Question: I have a camera app in android. There is a image view and two button. When i am in landscape mode two button will be available on the image view and when i am in portrait mode buttons have to hidden and the aspect ratio will be right.

public class CustomCameraActivity extends Activity implements SurfaceHolder.Callback {
'''
Camera camera;
SurfaceView surfaceView;
SurfaceHolder surfaceHolder;
boolean previewing = false;
LayoutInflater controlInflater = null;
Context context;
ImageView imageView;
SensorManager sensorManager;
float[] mGravs = new float[3];
float[] mGeoMags = new float[3];
float[] mRotationM = new float[16];
float[] mInclinationM = new float[16];
float[] mOrientation = new float[3];
float[] mOldOreintation = new float[3];
String[] mAccelerometer = new String[3];
String[] mMagnetic = new String[3];
String[] mRotation = new String[16];
String[] mInclination = new String[16];
String[] mOrientationString = new String[3];
String[] mOldOreintationString = new String[3];
@Override
public void onCreate(Bundle savedInstanceState) {
super.onCreate(savedInstanceState);
requestWindowFeature(Window.FEATURE_NO_TITLE);
getWindow().setFlags(WindowManager.LayoutParams.FLAG_FULLSCREEN, WindowManager.LayoutParams.FLAG_FULLSCREEN);
setContentView(R.layout.main);
context = this;
sensorManager = (SensorManager)getSystemService(SENSOR_SERVICE);
//setRequestedOrientation(ActivityInfo.SCREEN_ORIENTATION_LANDSCAPE);
imageView = (ImageView)findViewById(R.id.imgError);
getWindow().setFormat(PixelFormat.UNKNOWN);
surfaceView = (SurfaceView)findViewById(R.id.camerapreview);
surfaceHolder = surfaceView.getHolder();
surfaceHolder.addCallback(this);
surfaceHolder.setType(SurfaceHolder.SURFACE_TYPE_PUSH_BUFFERS);
controlInflater = LayoutInflater.from(getBaseContext());
View viewControl = controlInflater.inflate(R.layout.custom, null);
LayoutParams layoutParamsControl = new LayoutParams(LayoutParams.FILL_PARENT,
LayoutParams.FILL_PARENT);
Button btn1 = (Button)viewControl.findViewById(R.id.Button01);
Button btn2 = (Button)viewControl.findViewById(R.id.Button02);
btn1.setOnClickListener(new OnClickListener() {
@Override
public void onClick(View arg0) {
//Toast.makeText(context, "1111111111111111111111111", Toast.LENGTH_SHORT).show();
camera.takePicture(null, null, mPicture);
Constant.rotationValueForCamera = Constant.rotationValue;
}
});
btn2.setOnClickListener(new OnClickListener() {
@Override
public void onClick(View arg0) {
//Toast.makeText(context, "22222222222222222222222222", Toast.LENGTH_SHORT).show();
Log.e("0 imagePickerStatus", Constant.imagePickerStatus+"");
Constant.imagePickerStatus = 0;
Log.e("0 imagePickerStatus", Constant.imagePickerStatus+"");
finish();
}
});
this.addContentView(viewControl, layoutParamsControl);
int ot = getResources().getConfiguration().orientation;
if(Configuration.ORIENTATION_LANDSCAPE == ot)
{
imageView.setVisibility(View.GONE);
Log.e("ori1111", "land");
}
else
{
imageView.setVisibility(View.VISIBLE);
Log.e("ori111", "port");
}
}
@Override
public void onConfigurationChanged(Configuration newConfig) {
super.onConfigurationChanged(newConfig);
// Checks the orientation of the screen
if (newConfig.orientation == Configuration.ORIENTATION_LANDSCAPE) {
//Toast.makeText(this, "landscape", Toast.LENGTH_SHORT).show();
imageView.setVisibility(View.GONE);
Log.e("ori", "land");
} else if (newConfig.orientation == Configuration.ORIENTATION_PORTRAIT){
//Toast.makeText(this, "portrait", Toast.LENGTH_SHORT).show();
imageView.setVisibility(View.VISIBLE);
Log.e("ori", "port");
}
}
public String getPollDeviceAttitude()
{
return Constant.rotationValueForCamera;
}
private SensorEventListener sensorEventListener = new SensorEventListener() {
public void onAccuracyChanged(Sensor sensor, int accuracy) {
}
/* Get the Sensors */
public void onSensorChanged(SensorEvent event) {
switch (event.sensor.getType()) {
case Sensor.TYPE_ACCELEROMETER:
System.arraycopy(event.values, 0, mGravs, 0, 3);
break;
case Sensor.TYPE_MAGNETIC_FIELD:
System.arraycopy(event.values, 0, mGeoMags, 0, 3);
break;
case Sensor.TYPE_ORIENTATION:
System.arraycopy(event.values, 0, mOldOreintation, 0, 3);
break;
default:
return;
}
// If mGravs and mGeoMags have values then find rotation matrix
if (mGravs != null && mGeoMags != null) {
// checks that the rotation matrix is found
boolean success = SensorManager.getRotationMatrix(mRotationM, mInclinationM, mGravs, mGeoMags);
if (success) {
/* getOrientation Values */
SensorManager.getOrientation(mRotationM, mOrientation);
for(int i=0; i<3; i++){
mAccelerometer[i] = Float.toString(mGravs[i]);
mMagnetic[i] = Float.toString(mGeoMags[i]);
mOrientationString[i] = Float.toString(mOrientation[i]);
mOldOreintationString[i] = Float.toString(mOldOreintation[i]);
}
/* Make everything text to show on device
TextView xaxisAccelerometerText = (TextView)findViewById(R.id.xaxisAccelerometer);
xaxisAccelerometerText.setText(mAccelerometer[0]);
TextView yaxisAccelerometerText = (TextView)findViewById(R.id.yaxisAccelerometer);
yaxisAccelerometerText.setText(mAccelerometer[1]);
TextView zaxisAccelerometerText = (TextView)findViewById(R.id.zaxisAccelerometer);
zaxisAccelerometerText.setText(mAccelerometer[2]);
TextView xaxisMagneticText = (TextView)findViewById(R.id.xaxisMagnetic);
xaxisMagneticText.setText(mMagnetic[0]);
TextView yaxisMagneticText = (TextView)findViewById(R.id.yaxisMagnetic);
yaxisMagneticText.setText(mMagnetic[1]);
TextView zaxisMagneticText = (TextView)findViewById(R.id.zaxisMagnetic);
zaxisMagneticText.setText(mMagnetic[2]);
TextView xaxisOrientationText = (TextView)findViewById(R.id.xaxisOrientation);
xaxisOrientationText.setText(mOrientationString[0]);
TextView yaxisOrientationText = (TextView)findViewById(R.id.yaxisOrientation);
yaxisOrientationText.setText(mOrientationString[1]);
TextView zaxisOrientationText = (TextView)findViewById(R.id.zaxisOrientation);
zaxisOrientationText.setText(mOrientationString[2]);
TextView xaxisOldOrientationText = (TextView)findViewById(R.id.xaxisOldOrientation);
xaxisOldOrientationText.setText(mOldOreintationString[0]);
TextView yaxisOldOrientationText = (TextView)findViewById(R.id.yaxisOldOrientation);
yaxisOldOrientationText.setText(mOldOreintationString[1]);
TextView zaxisOldOrientationText = (TextView)findViewById(R.id.zaxisOldOrientation);
zaxisOldOrientationText.setText(mOldOreintationString[2]);*/
Constant.rotationValue = mOrientationString[0] + " " + mOrientationString[1] + " " + mOrientationString[2];
}else{
/* Make everything text to show on device even if getRotationMatrix fails
String matrixFailed = "Rotation Matrix Failed";
TextView xaxisAccelerometerText = (TextView)findViewById(R.id.xaxisAccelerometer);
xaxisAccelerometerText.setText(mAccelerometer[0]);
TextView yaxisAccelerometerText = (TextView)findViewById(R.id.yaxisAccelerometer);
yaxisAccelerometerText.setText(mAccelerometer[1]);
TextView zaxisAccelerometerText = (TextView)findViewById(R.id.zaxisAccelerometer);
zaxisAccelerometerText.setText(mAccelerometer[2]);
TextView xaxisMagneticText = (TextView)findViewById(R.id.xaxisMagnetic);
xaxisMagneticText.setText(mMagnetic[0]);
TextView yaxisMagneticText = (TextView)findViewById(R.id.yaxisMagnetic);
yaxisMagneticText.setText(mMagnetic[1]);
TextView zaxisMagneticText = (TextView)findViewById(R.id.zaxisMagnetic);
zaxisMagneticText.setText(mMagnetic[2]);
TextView xaxisOrientationText = (TextView)findViewById(R.id.xaxisOrientation);
xaxisOrientationText.setText(matrixFailed);
TextView yaxisOrientationText = (TextView)findViewById(R.id.yaxisOrientation);
yaxisOrientationText.setText(matrixFailed);
TextView zaxisOrientationText = (TextView)findViewById(R.id.zaxisOrientation);
zaxisOrientationText.setText(matrixFailed);
TextView xaxisOldOrientationText = (TextView)findViewById(R.id.xaxisOldOrientation);
xaxisOldOrientationText.setText(mOldOreintationString[0]);
TextView yaxisOldOrientationText = (TextView)findViewById(R.id.yaxisOldOrientation);
yaxisOldOrientationText.setText(mOldOreintationString[1]);
TextView zaxisOldOrientationText = (TextView)findViewById(R.id.zaxisOldOrientation);
zaxisOldOrientationText.setText(mOldOreintationString[2]);*/
Constant.rotationValue = mOrientationString[0] + " " + mOrientationString[1] + " " + mOrientationString[2];
}
}
}
};
protected void onPause()
{
super.onPause();
sensorManager.unregisterListener(sensorEventListener);
}
@Override
public void onResume()
{
super.onResume();
sensorManager.registerListener(sensorEventListener, sensorManager.getDefaultSensor(Sensor.TYPE_ACCELEROMETER), SensorManager.SENSOR_DELAY_NORMAL);
sensorManager.registerListener(sensorEventListener, sensorManager.getDefaultSensor(Sensor.TYPE_MAGNETIC_FIELD), SensorManager.SENSOR_DELAY_NORMAL);
sensorManager.registerListener(sensorEventListener, sensorManager.getDefaultSensor(Sensor.TYPE_ORIENTATION), SensorManager.SENSOR_DELAY_NORMAL);
if(Constant.isCapturedOk)
{
Constant.isCapturedOk = false;
finish();
}
}
PictureCallback mPicture = new PictureCallback() {
@Override
public void onPictureTaken(byte[] data, Camera camera) {
Log.e("Camrera", "22222222222222222");
Intent intent = new Intent(context, PreviewActivity.class);
//intent.putExtra("data", data);
Constant.imageData = data;
startActivity(intent);
}
};
@Override
public void surfaceChanged(SurfaceHolder holder, int format, int width, int height) {
if(previewing){
camera.stopPreview();
previewing = false;
}
if (camera != null){
try {
camera.setPreviewDisplay(surfaceHolder);
camera.startPreview();
previewing = true;
} catch (Exception e) {
e.printStackTrace();
}
}
}
@Override
public void surfaceCreated(SurfaceHolder holder) {
camera = Camera.open();
}
@Override
public void surfaceDestroyed(SurfaceHolder holder) {
camera.stopPreview();
camera.release();
camera = null;
previewing = false;
}
@Override
protected void onStop()
{
super.onStop();
Log.e("Tab", "Stoping");
}
@Override
public boolean onKeyDown(int keyCode,KeyEvent event)
{
if(keyCode==KeyEvent.KEYCODE_BACK)
{
return true;
}
return super.onKeyDown(keyCode, event);
}
'''
}
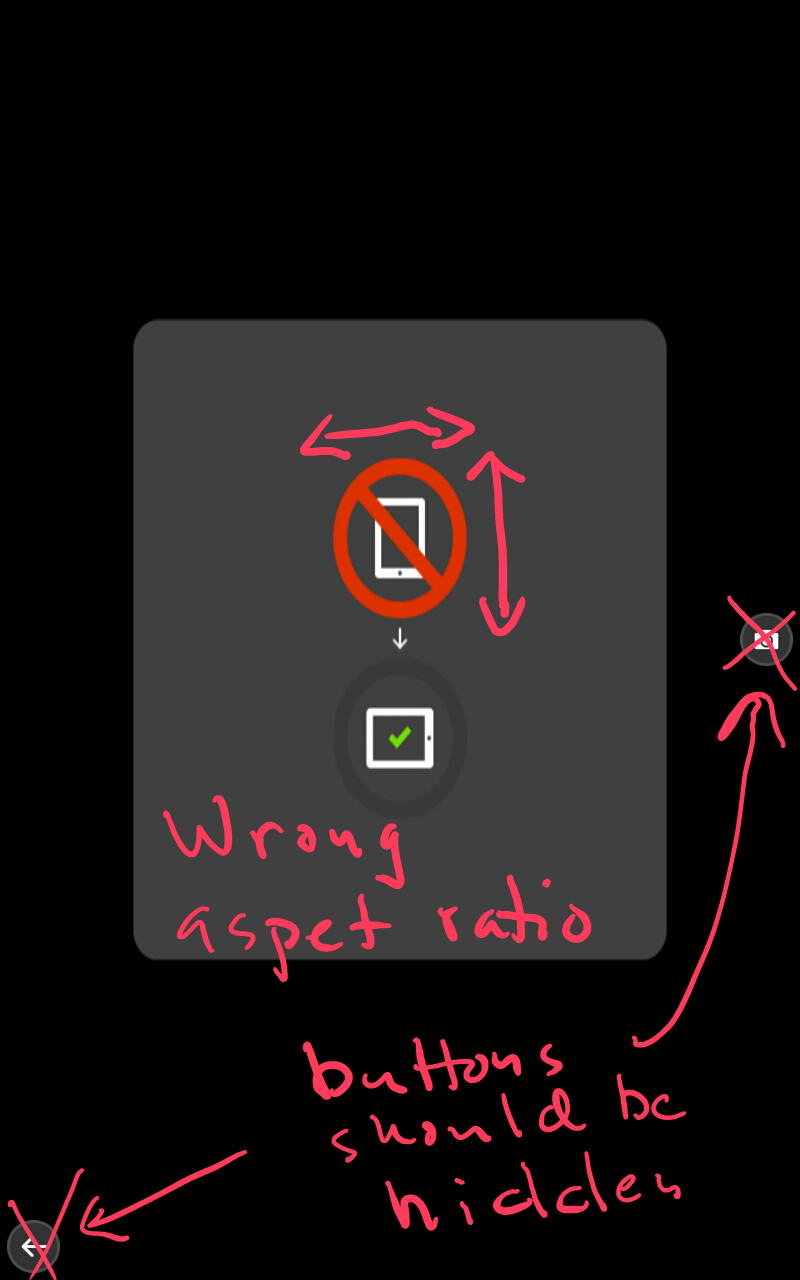
Answer: create different layouts for portrait and landscape
like this:
<URL>
and change visibility of button in other layout using this:
android:visibility="invisible"
your problem would surely be solved.